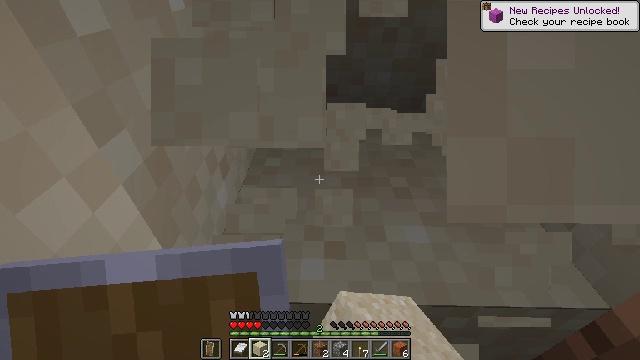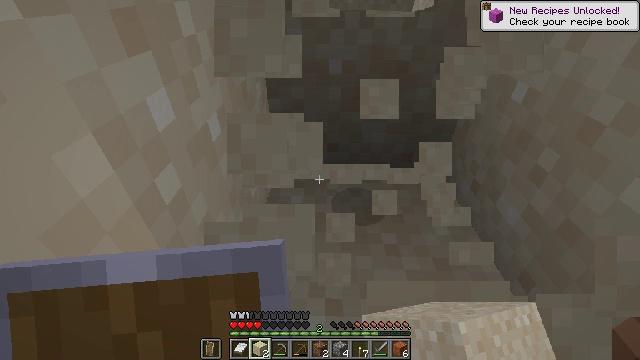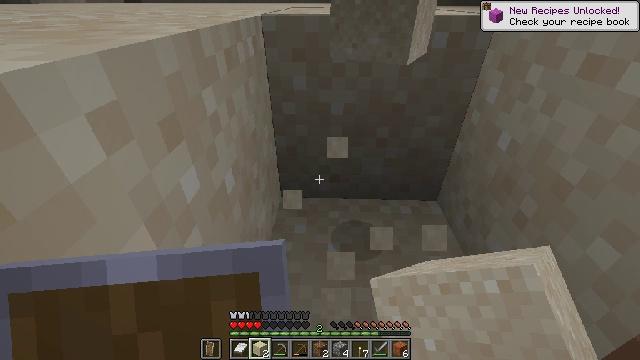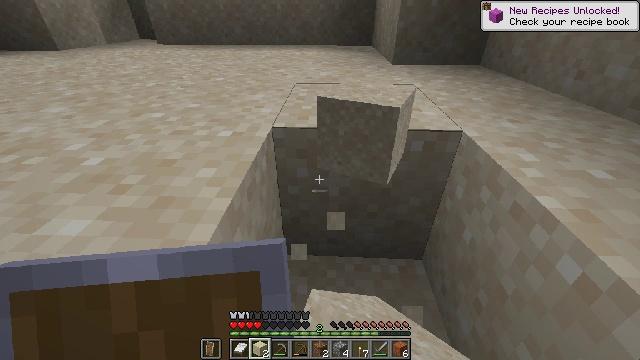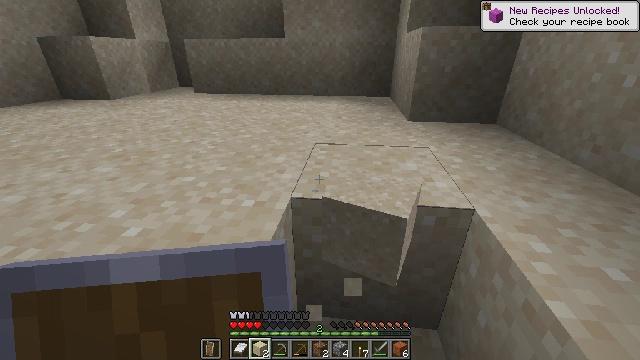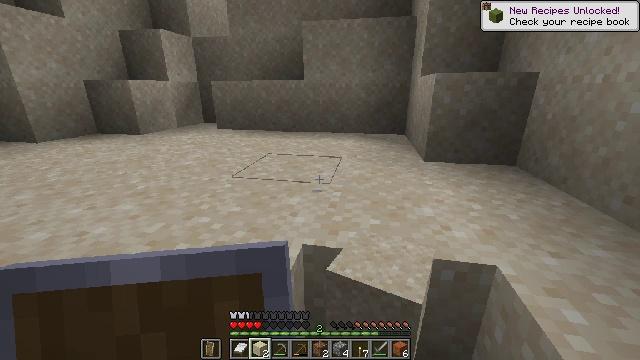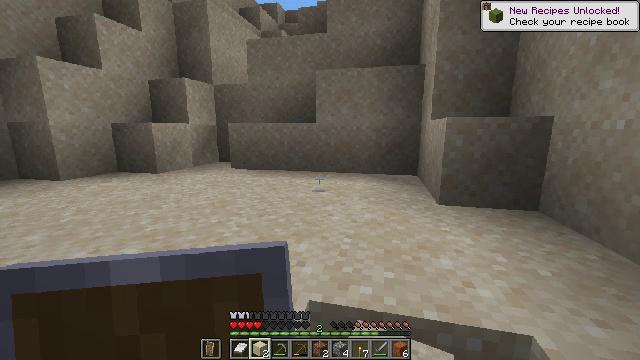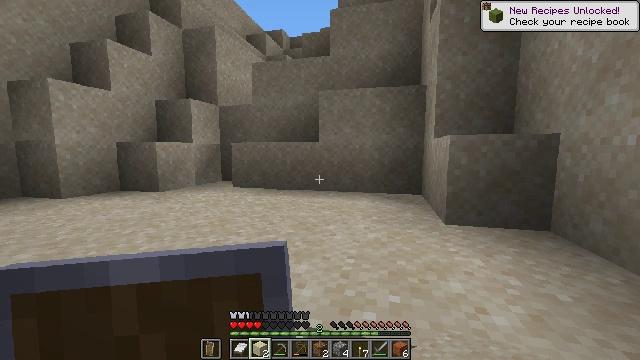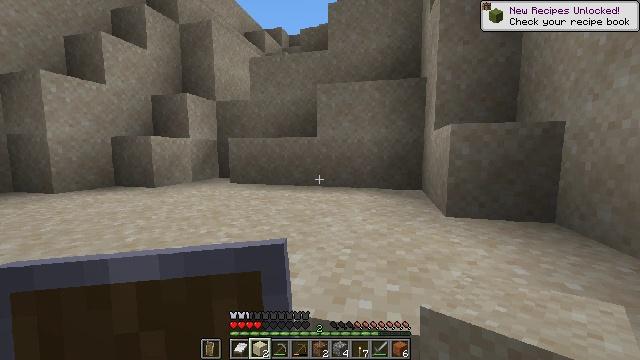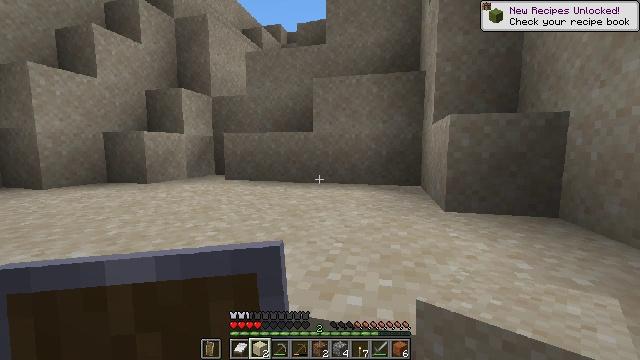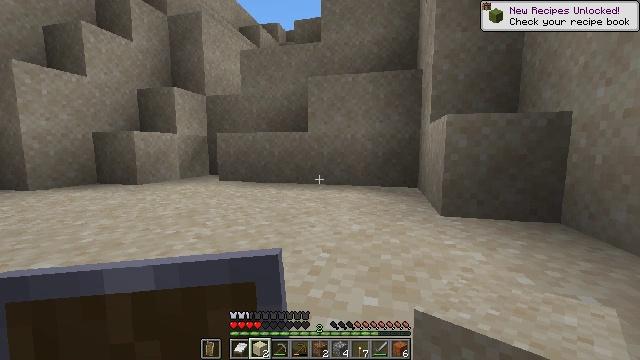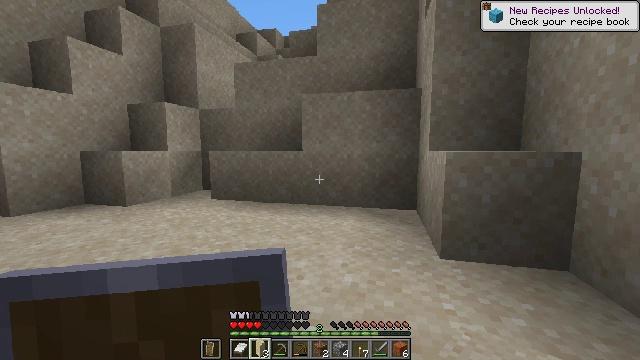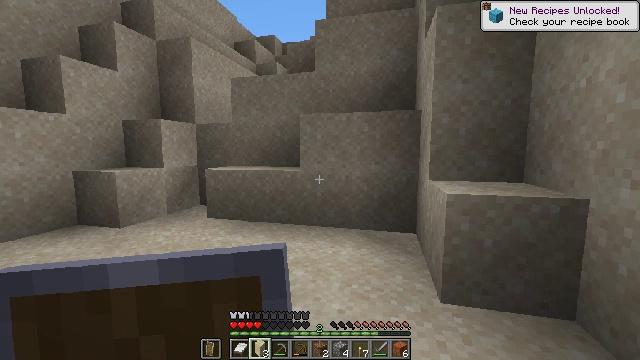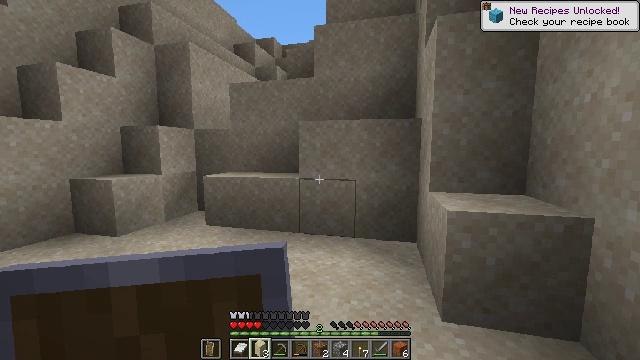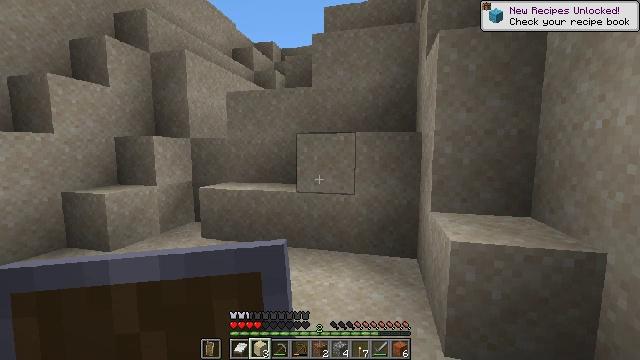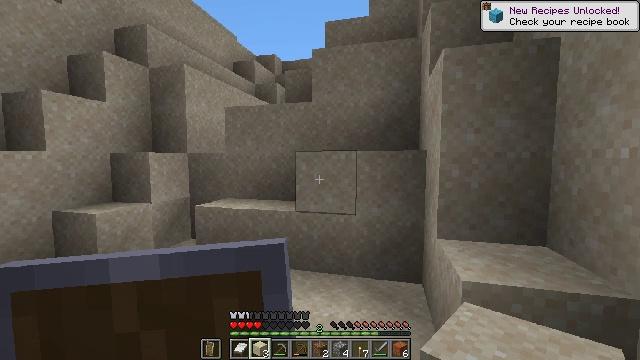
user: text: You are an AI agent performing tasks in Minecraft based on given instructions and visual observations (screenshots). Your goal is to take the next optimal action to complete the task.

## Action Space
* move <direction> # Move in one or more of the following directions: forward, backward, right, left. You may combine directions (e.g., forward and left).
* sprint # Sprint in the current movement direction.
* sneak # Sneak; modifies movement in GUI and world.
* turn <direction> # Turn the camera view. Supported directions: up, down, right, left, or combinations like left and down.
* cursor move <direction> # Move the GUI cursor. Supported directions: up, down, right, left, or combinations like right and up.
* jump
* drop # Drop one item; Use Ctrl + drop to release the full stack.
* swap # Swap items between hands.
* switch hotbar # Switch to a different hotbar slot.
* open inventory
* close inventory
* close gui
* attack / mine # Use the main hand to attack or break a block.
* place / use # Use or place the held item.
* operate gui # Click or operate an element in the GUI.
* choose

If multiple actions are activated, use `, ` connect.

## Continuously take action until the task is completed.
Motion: motion action
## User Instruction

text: Attack the ground to gather sand.
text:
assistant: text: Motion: move forward, turn up, attack / mine, jump
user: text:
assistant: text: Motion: move forward and move right, turn up, attack / mine, jump
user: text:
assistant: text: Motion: move forward and move right, turn up, jump
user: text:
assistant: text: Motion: move forward and move right, turn left and up, jump
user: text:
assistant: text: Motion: move forward and move right, turn left and up, jump
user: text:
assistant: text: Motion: move forward and move right, turn left and up, jump
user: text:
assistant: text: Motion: move forward and move right, turn up, jump
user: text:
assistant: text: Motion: move forward and move right, jump
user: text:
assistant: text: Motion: move forward and move right, jump
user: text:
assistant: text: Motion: move forward and move right, jump
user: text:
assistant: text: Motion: move forward and move right, jump
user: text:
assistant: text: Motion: move forward and move right, jump
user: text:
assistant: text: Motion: move forward and move right, jump
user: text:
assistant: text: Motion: move forward and move right, jump
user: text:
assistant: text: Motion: move forward and move right, turn up, jump
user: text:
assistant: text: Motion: move forward and move right, turn left and up, jump
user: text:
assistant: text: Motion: move forward and move right, turn left and up, jump
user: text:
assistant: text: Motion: move forward, turn up, jump
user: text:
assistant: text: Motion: move forward, jump
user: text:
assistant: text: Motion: move forward, turn left and down, jump
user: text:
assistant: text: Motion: move forward and move right, turn left and down, jump
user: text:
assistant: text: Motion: move forward and move right, turn left and down, jump
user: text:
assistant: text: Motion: move forward and move right, turn down, jump
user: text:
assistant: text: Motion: move forward and move right, turn down, jump
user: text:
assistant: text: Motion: move forward and move right, turn left and down, jump
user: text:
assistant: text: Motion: move forward and move right, turn left and down, jump
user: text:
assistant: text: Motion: move forward and move right, turn left and down, jump
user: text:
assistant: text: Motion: move forward, turn left and down, jump
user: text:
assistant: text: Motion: move forward, turn left and down
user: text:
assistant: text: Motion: turn left